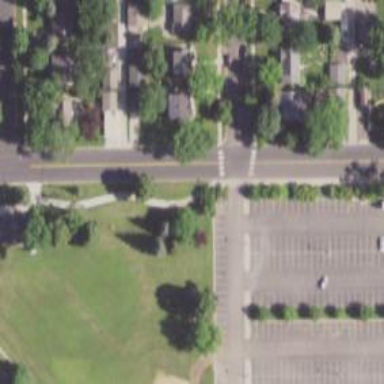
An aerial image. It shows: Marked crossing on footway.